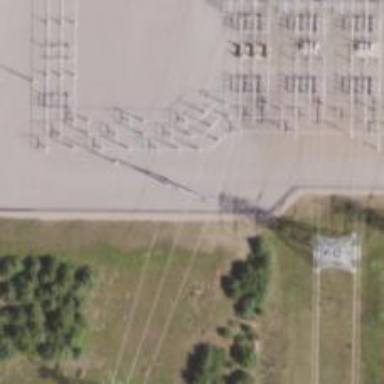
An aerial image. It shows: H-frame power tower design.